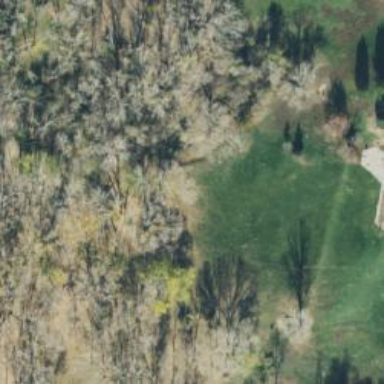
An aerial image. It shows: Disc golf hole.